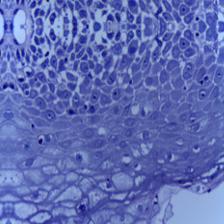
Diagnosis: Normal